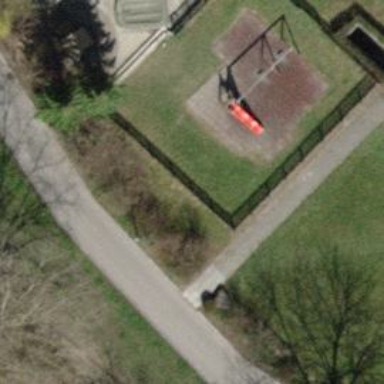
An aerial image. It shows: Playground area for leisure land.